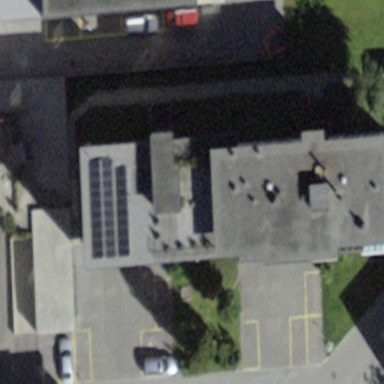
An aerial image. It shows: Building with flat roof.